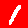
Digit: 1